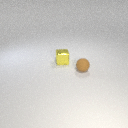
small yellow metal cube behind small brown rubber sphere